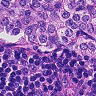
Metastatic tissue present: yes